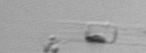
Label: Skeletonema